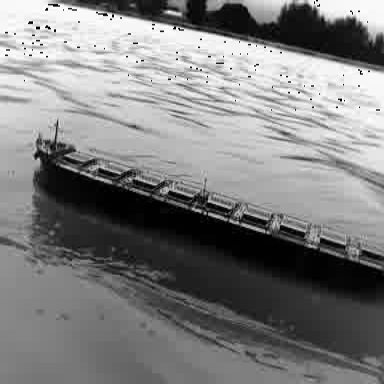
There is a liner in the infrared image.